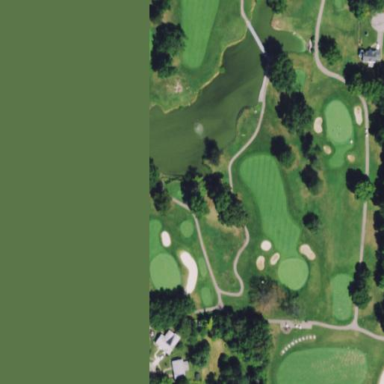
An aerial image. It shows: Area of rough grass used for golf.